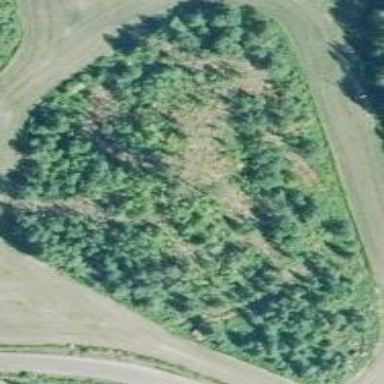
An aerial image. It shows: Semi-evergreen needle-leaved woodland.